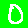
Digit: 0